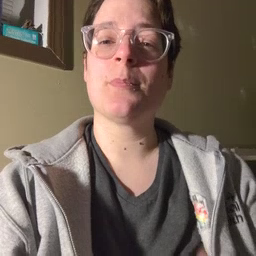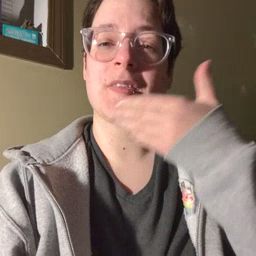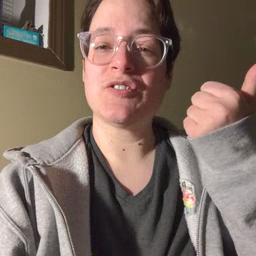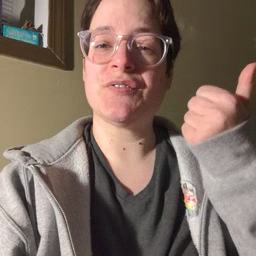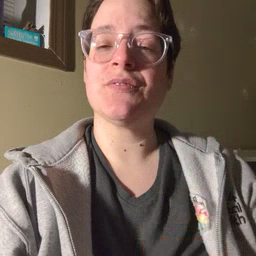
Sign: better